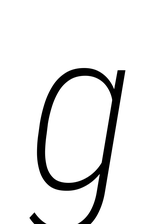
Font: Roboto-Italic_Condensed_ExtraLight_Italic